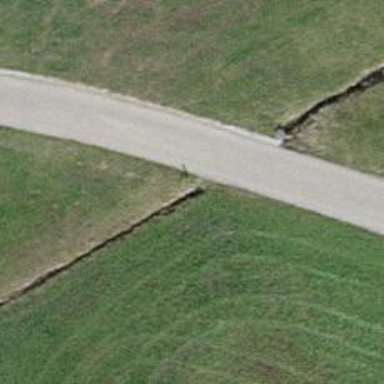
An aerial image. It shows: Culvert tunnel.